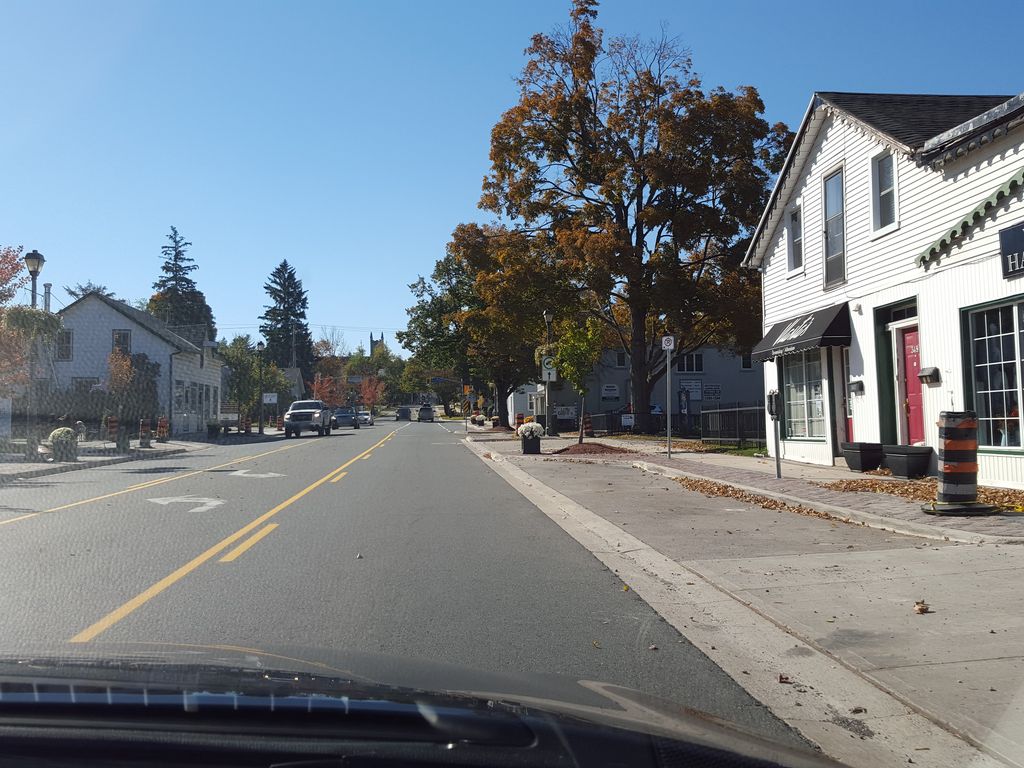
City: hamilton